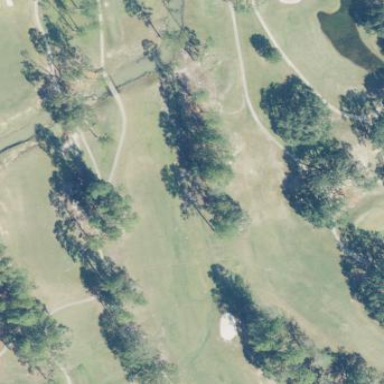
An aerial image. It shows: Scenic golf fairway.